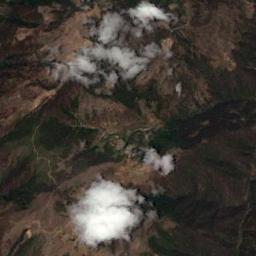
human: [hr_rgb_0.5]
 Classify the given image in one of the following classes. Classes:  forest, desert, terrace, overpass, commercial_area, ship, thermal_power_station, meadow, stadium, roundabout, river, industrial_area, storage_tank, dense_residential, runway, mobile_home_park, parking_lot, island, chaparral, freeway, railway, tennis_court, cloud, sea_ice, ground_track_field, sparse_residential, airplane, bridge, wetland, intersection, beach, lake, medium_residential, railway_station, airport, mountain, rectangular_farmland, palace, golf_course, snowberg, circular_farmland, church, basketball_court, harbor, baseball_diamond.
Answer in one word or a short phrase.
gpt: cloud